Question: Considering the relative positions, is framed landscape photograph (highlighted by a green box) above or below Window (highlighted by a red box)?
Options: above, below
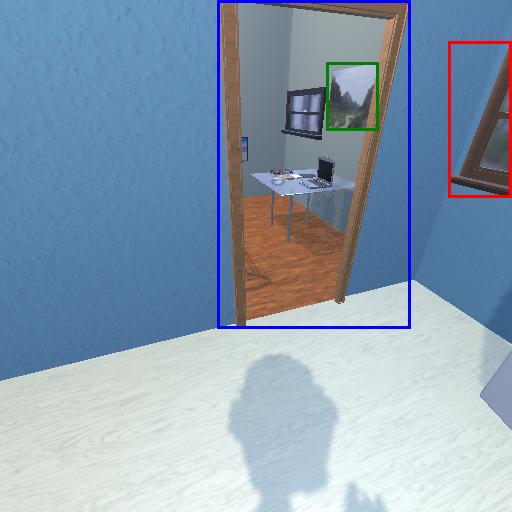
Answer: above